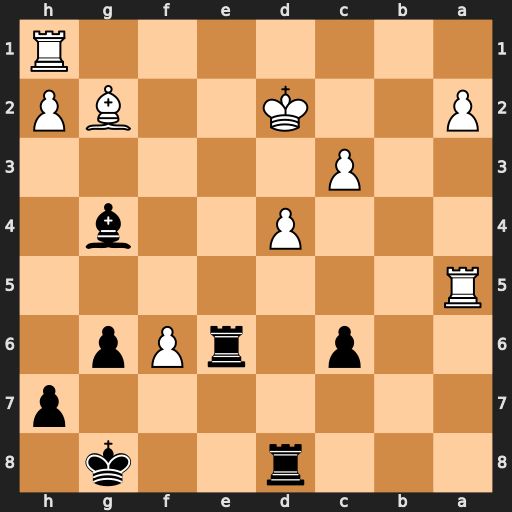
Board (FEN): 3r2k1/7p/2p1rPp1/R7/3P2b1/2P5/P2K2BP/7R
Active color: b
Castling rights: -
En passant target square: -
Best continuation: Re2+ Kd3 Rxg2